Question: Doing this for my project, using jFrame.

My problem is, when I input , ,
and I clicked view stack, and the problem shows '[ 1 , 2 , 3 , 0 , 0 , 0 . . . ]'
I think the view should be '[ 3 , 2 , 1 , 0 , 0 . . . .]'
what what I understood about push.
code used :
// Global Variable
'''
int[] myStack = new int [10];
int top = -1;
'''
// Push Button
'''
if ( top == 9){
JOptionPane.showMessageDialog(null, "Stack Full!");
}else{
int val = Integer.parseInt(pushtxt.getText());
top++;
myStack[top] = val;
pushtxt.setText("");
}
}
'''
// View Stack Button
'''
if (top == -1){
JOptionPane.showMessageDialog(null, "Stack Empty!");
}else{
viewtxt.setText("");
for (int x=0; x<=9; x++){
viewtxt.setText(viewtxt.getText()+" "+ myStack[x]);
}
}
'''
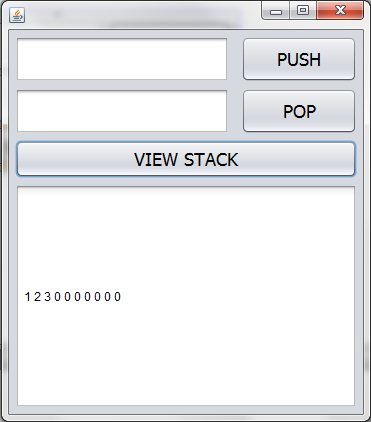
Answer: Stacks are FiLo, First in, last out. Generally stacks are used in a manner where you push items (the first being the bottom of the stack) and they keep on stacking. When you need to get values off of the stack you pop, going back in reverse order.
So the order you entered for data would store as:
1,2,3
bottom -> top
Your data is correct, it is as it should be.
So next you'll want to write a pop function, where you grab the value at the top of the stack and then decrement the top variable.
Popping your stack one at a time would return in the following order:
3
2
1
From what you were describing, I think perhaps you were going to pop from the front of the stack? If that is what you want to do, you would have to shift all of your values every-time you pushed a new value. What you currently have now is better code than shifting all your values on every push =]
You are on the right track.
I have not used swing in a while, but hopefully this will lead you in the right direction (I looked at some old code to make sure my syntax was correct, have not tested though). To answer the question you asked in my comment, your code would look something similar to the following for the pop function and setting the text for the popTextField
your pop function should look something like the following:
'''
/**
* The code for the button press could be as simple as follows
*/
popBtn.addActionListener(new ActionListener(){
public void actionPerformed(ActionEvent arg0){
try{
popTextField.setText(popStack);
}catch(IndexOutOfBoundsException e){
popTextField.setText("The stack is empty");
}
}
});
'''
the pop function can be really simple. You do not need to use exceptions - but it is good practice.
'''
/**
* Simple Pop function
*/
private int popStack(){
if(top >= 0){
return myStack[top--];
}else{
throw new IndexOutOfBoundsException("The stack is empty");
}
}
'''